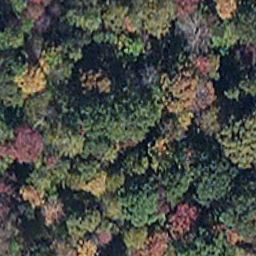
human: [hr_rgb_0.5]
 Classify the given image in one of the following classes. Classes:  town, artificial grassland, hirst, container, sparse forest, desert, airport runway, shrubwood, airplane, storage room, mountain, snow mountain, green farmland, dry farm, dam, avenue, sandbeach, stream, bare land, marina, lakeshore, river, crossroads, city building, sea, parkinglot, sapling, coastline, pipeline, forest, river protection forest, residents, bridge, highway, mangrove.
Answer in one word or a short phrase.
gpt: mangrove